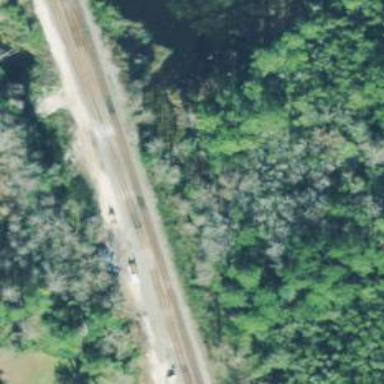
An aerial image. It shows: Railway track.